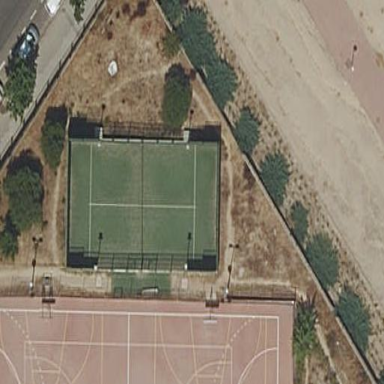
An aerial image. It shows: Tennis court on the leisure land pitch.